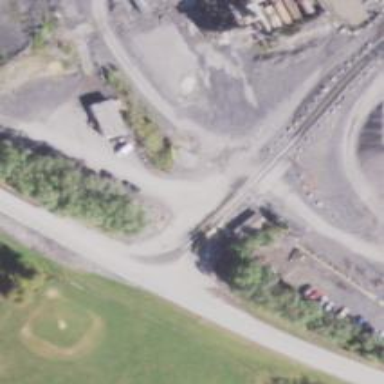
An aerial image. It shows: Weighbridge facility.